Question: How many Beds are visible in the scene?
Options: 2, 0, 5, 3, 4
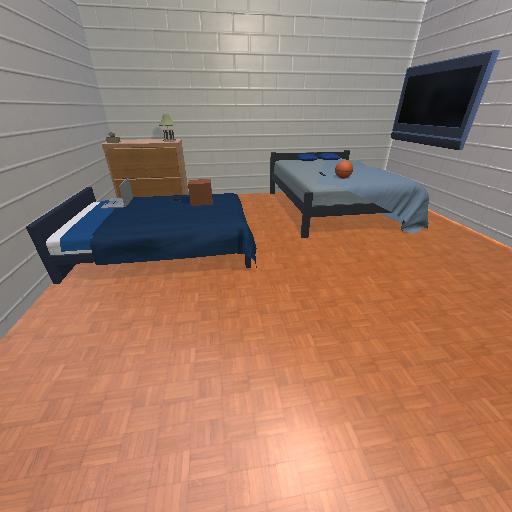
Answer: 2